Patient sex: F
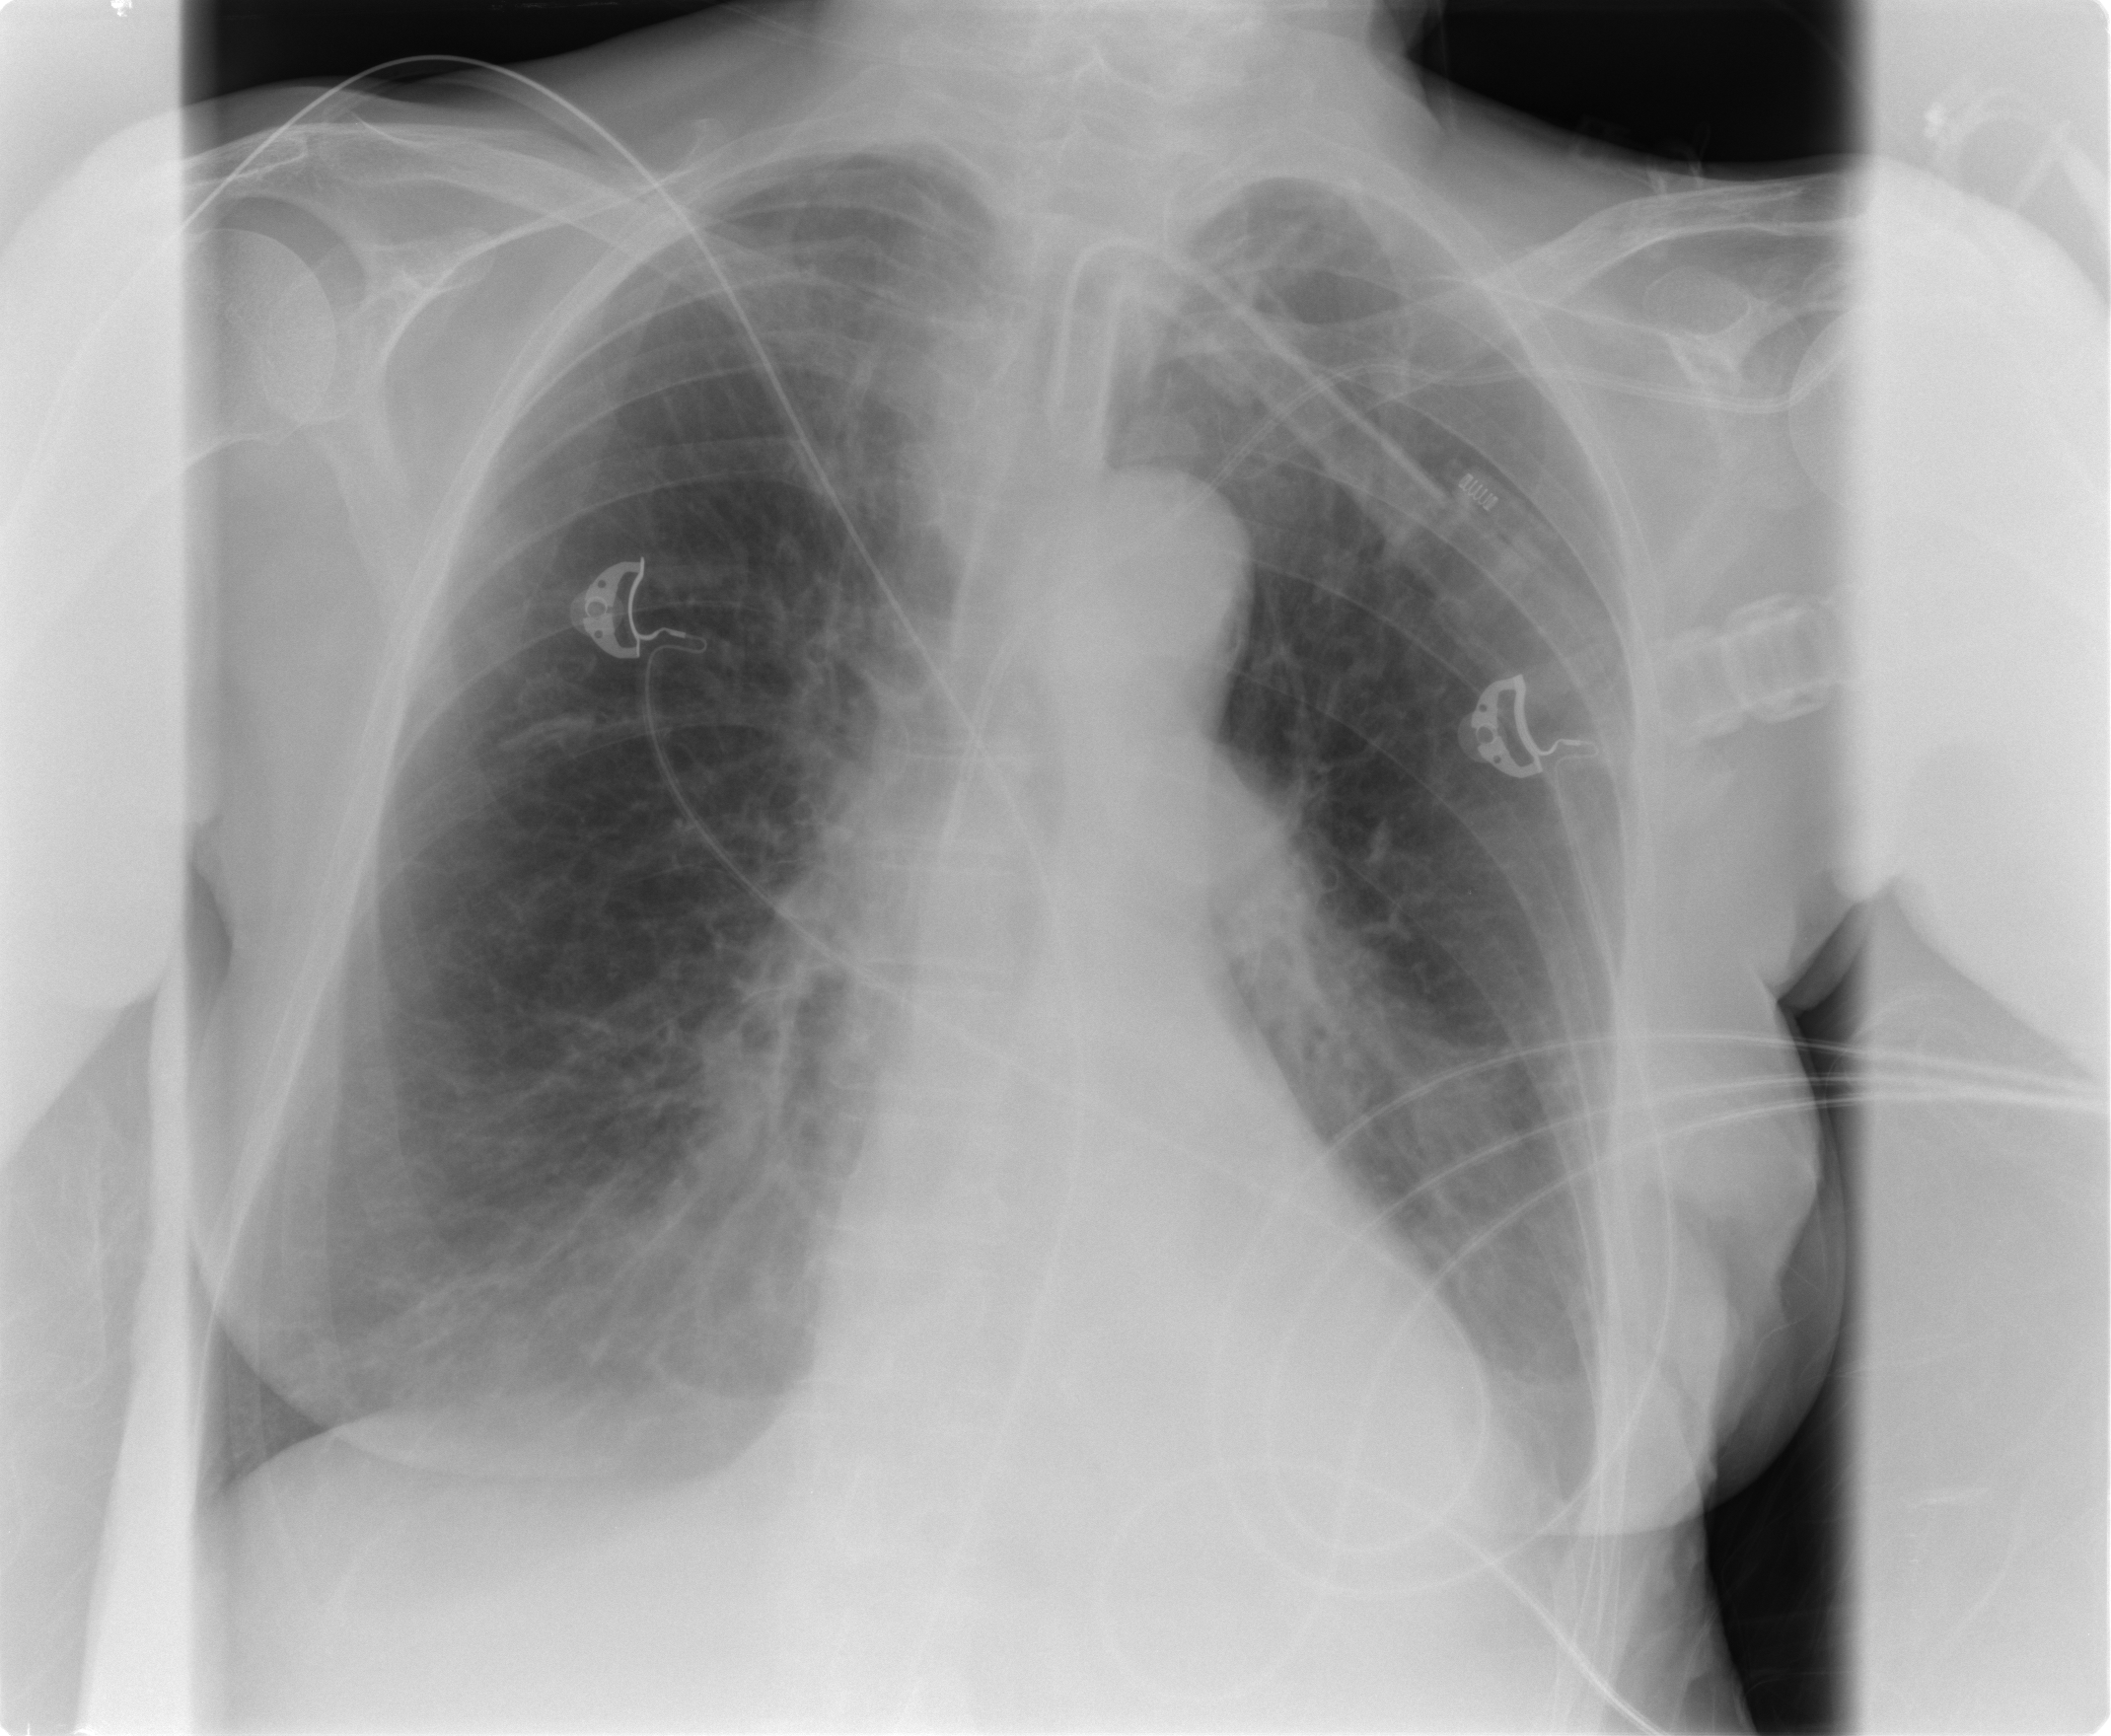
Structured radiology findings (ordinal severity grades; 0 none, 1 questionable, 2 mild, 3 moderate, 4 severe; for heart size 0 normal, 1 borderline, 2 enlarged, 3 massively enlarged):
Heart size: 0
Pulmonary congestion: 1
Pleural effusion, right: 1
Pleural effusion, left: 1
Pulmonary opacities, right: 1
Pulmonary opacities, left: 0
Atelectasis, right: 2
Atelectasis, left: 2